Question: I'm trying to retrieve the value in . I can't do a direct
'''
FirebaseDatabase.getInstance().getReference()
.child("RequestService").child("Plumbers").child(uid)
'''
Because the child below should depend based on the Parent Child of the current user found in
As an example shown in the screenshot, user 's parent child is , so I should get that first before I can get the value
I tried the technique <URL> but I can't seem to recover the value, only the key and I don't need the key

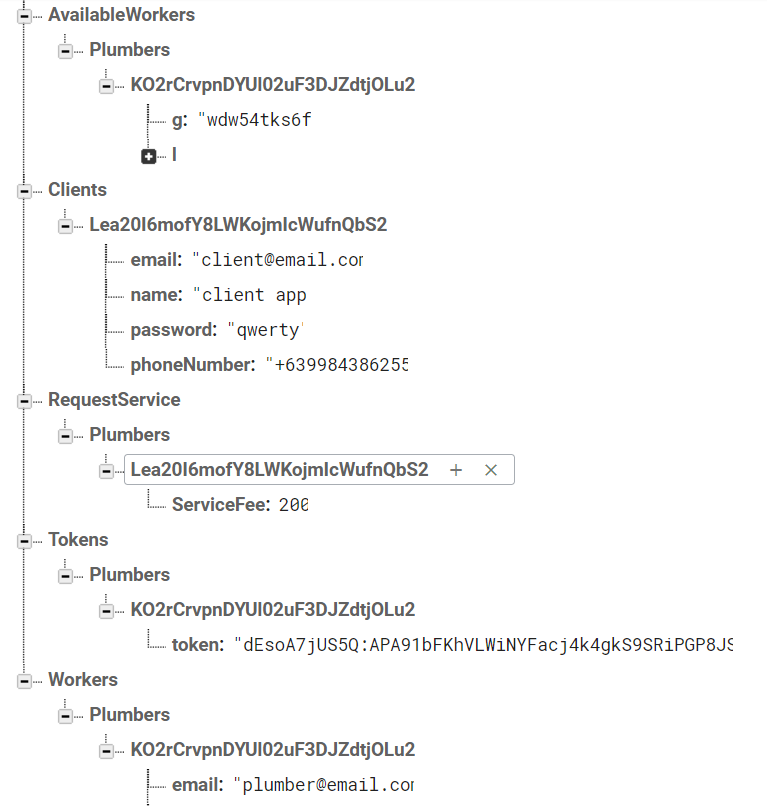
Answer: Try this:
'''
FirebaseUser user=FirebaseAuth.getInstance().getCurrentUser();
String uid=user.getUid();
DatabaseReference ref=FirebaseDatabase.getInstance().getReference().child("Workers");
ref.addSingleValueEventListener(new ValueEventListener(){
@Override
public void onDataChange(DataSnapshot dataSnapshot) {
for(DataSnapshot datas: dataSnapshot.getChildren()){
String plumbers=datas.getKey();
DatabaseReference ref=FirebaseDatabase.getInstance().getReference().child("RequestService").child(plumbers).child(uid);
ref.addSingleValueEventListener(new ValueEventListener(){
@Override
public void onDataChange(DataSnapshot dataSnapshot) {
String fees=dataSnapshot.child("ServiceFee").getValue().toString();
}
@Override
public void onCancelled(FirebaseError firebaseError) {
}
});
}
@Override
public void onCancelled(FirebaseError firebaseError) {
}
});
'''
You can do the above, first add the snapshot at 'child("Workers")',then iterate and retrieve the value which is 'Plumbers' using 'getKey()'.
After that add a nested listener and put the retrieved 'Plumbers' inside the child 'child("RequestService").child(plumbers)' and retrieve the value 'ServiceFee'